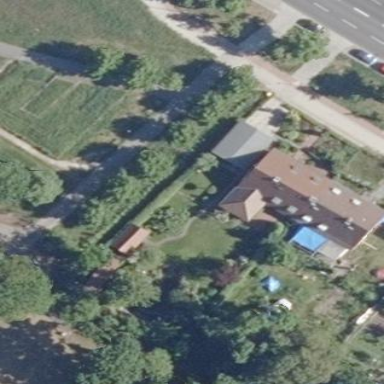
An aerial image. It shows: Semi-detached house with gabled roof.